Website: apple-inc
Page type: cart
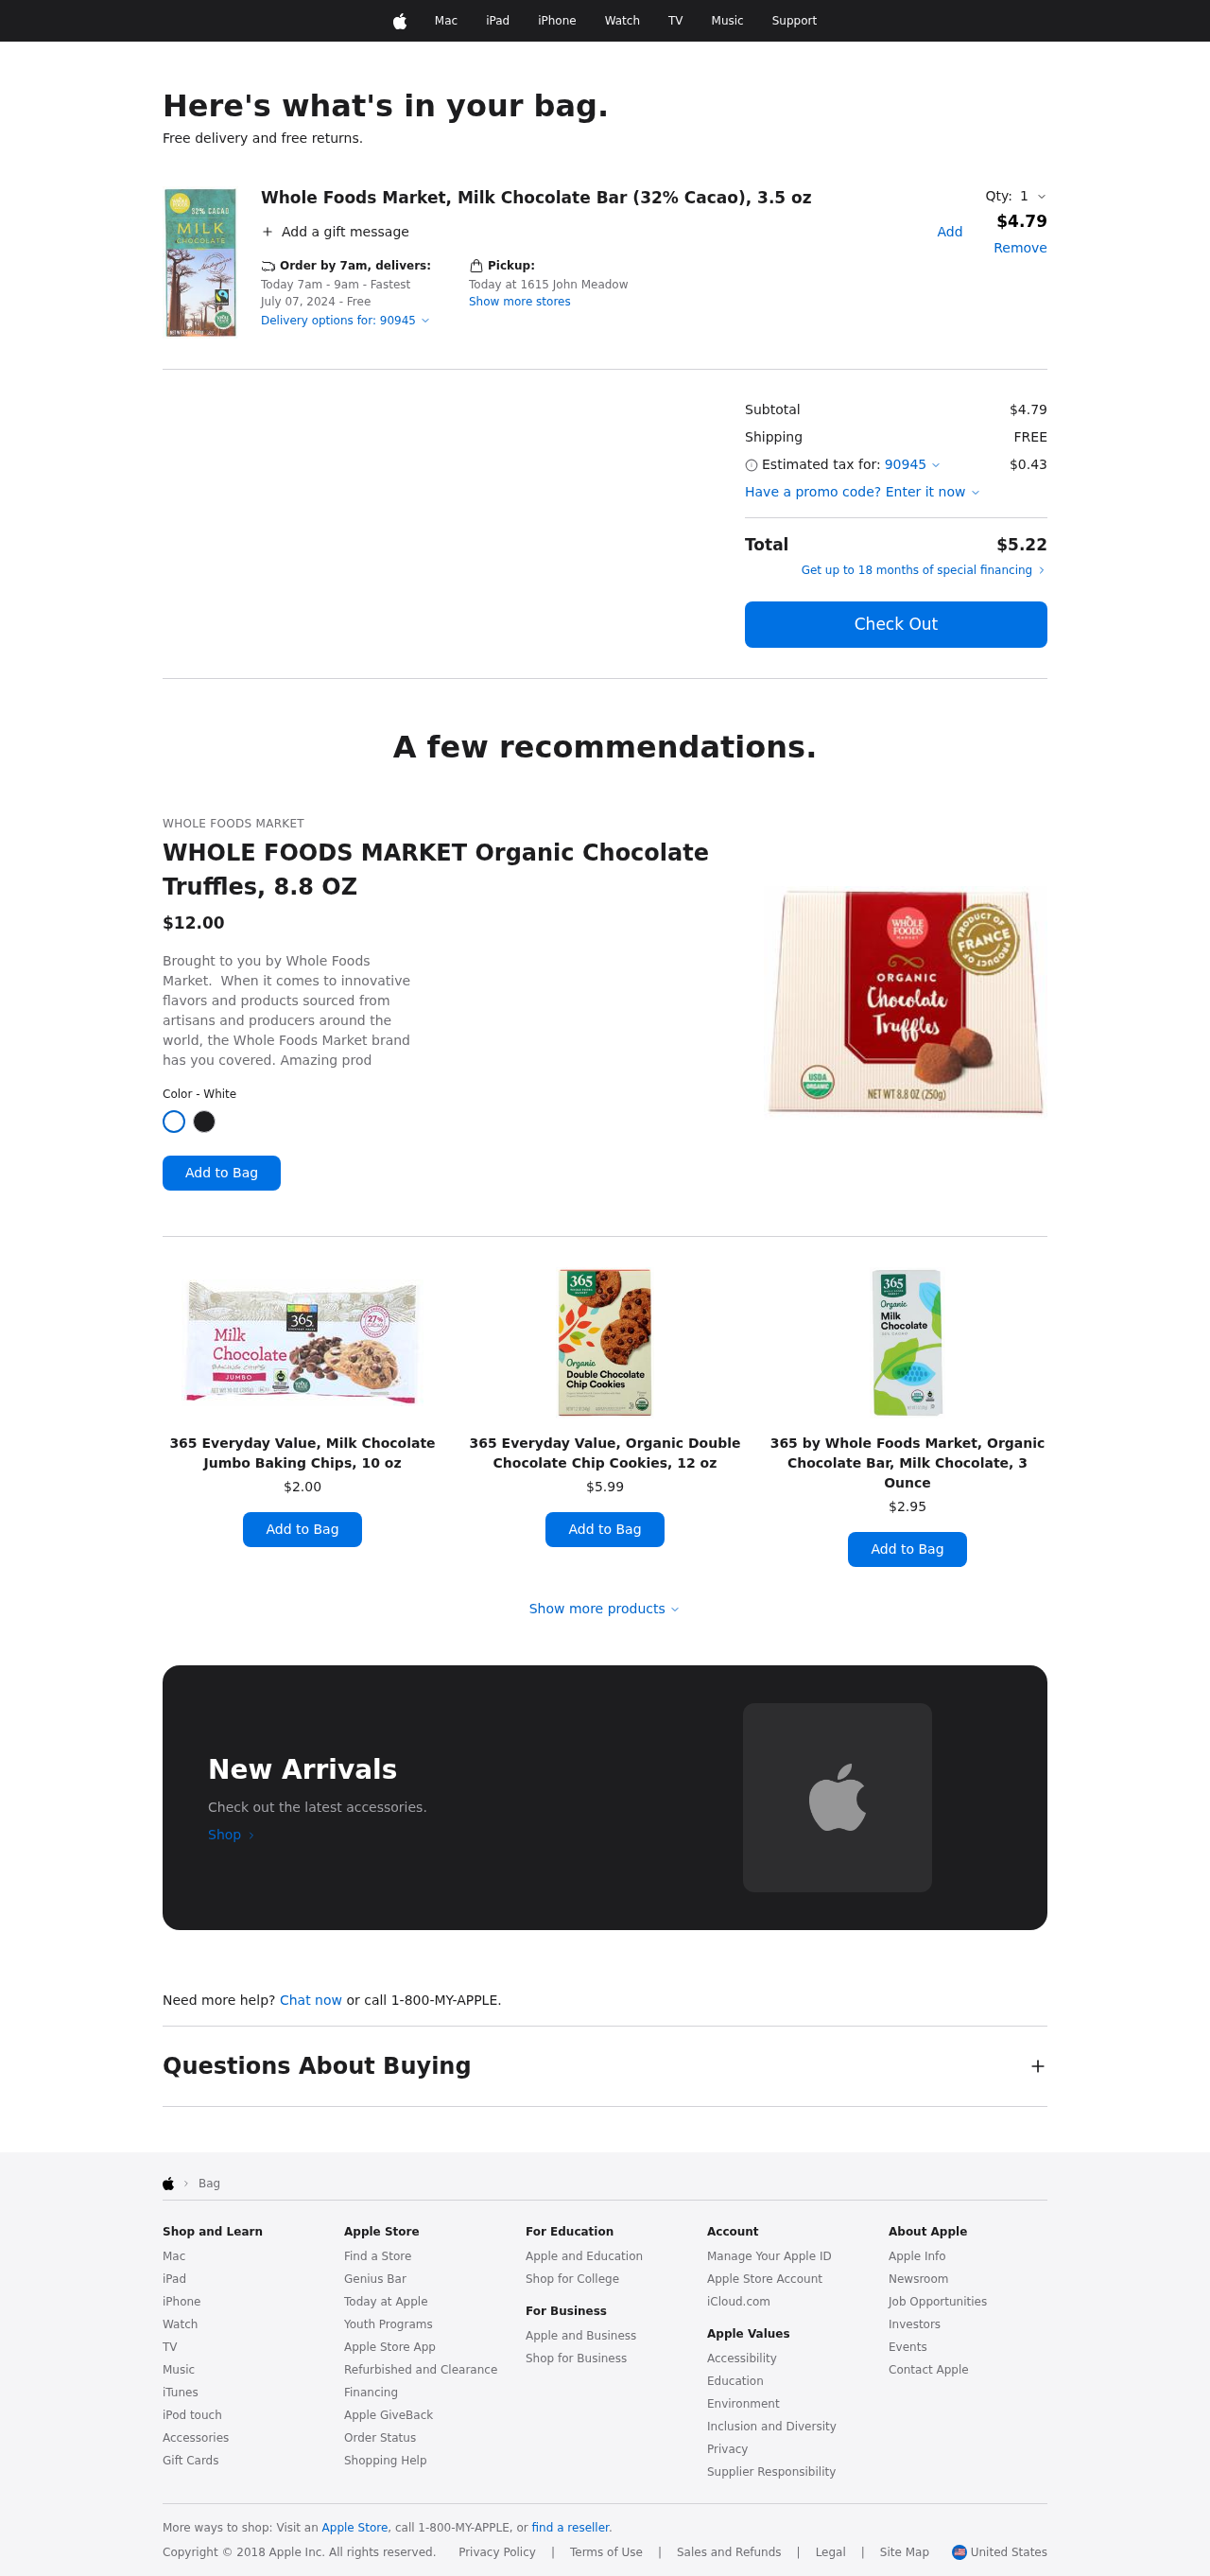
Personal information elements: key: PII_LOCATION1_STREET
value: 1615 John Meadow
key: PII_POSTCODE
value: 90945
Product elements: key: PRODUCT1_NAME
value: Whole Foods Market, Milk Chocolate Bar (32% Cacao), 3.5 oz
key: PRODUCT1_PRICE
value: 4.79
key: PRODUCT1_QUANTITY
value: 1
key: PRODUCT2_BRAND
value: Whole Foods Market
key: PRODUCT2_DESC
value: Brought to you by Whole Foods Market.  When it comes to innovative flavors and products sourced from artisans and producers around the world, the Whole Foods Market brand has you covered. Amazing prod
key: PRODUCT2_NAME
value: WHOLE FOODS MARKET Organic Chocolate Truffles, 8.8 OZ
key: PRODUCT2_PRICE
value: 12
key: PRODUCT3_NAME
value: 365 Everyday Value, Milk Chocolate Jumbo Baking Chips, 10 oz
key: PRODUCT3_PRICE
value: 2
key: PRODUCT4_NAME
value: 365 Everyday Value, Organic Double Chocolate Chip Cookies, 12 oz
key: PRODUCT4_PRICE
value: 5.99
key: PRODUCT5_NAME
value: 365 by Whole Foods Market, Organic Chocolate Bar, Milk Chocolate, 3 Ounce
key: PRODUCT5_PRICE
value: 2.95
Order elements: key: ORDER_SHIPPING_DATE
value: Today 7am - 9am
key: ORDER_DELIVERY_DATE
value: July 07, 2024
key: ORDER_SUBTOTAL
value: $4.79
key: ORDER_SHIPPING_COST
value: FREE
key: ORDER_TAX
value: $0.43
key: ORDER_TOTAL
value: $5.22